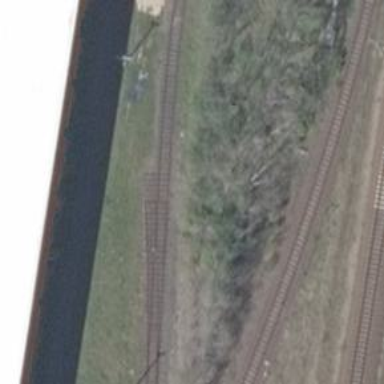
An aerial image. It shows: Railway yard used for servicing trains.